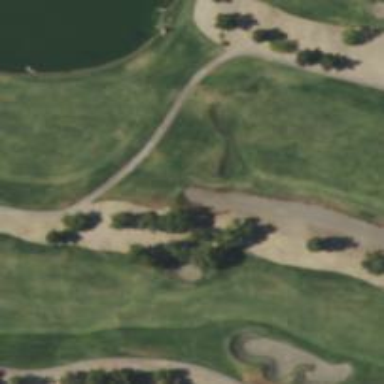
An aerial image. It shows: Asphalt path that serves as golf cartpath.